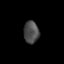
Tissue: lung
Cell type: Epithelial cells
Senescence score: 0.1392
Nuclear area (px): 329
Mean DAPI intensity: 75.204